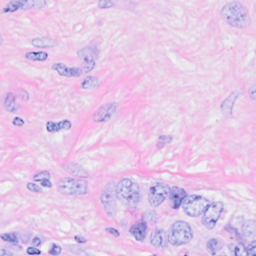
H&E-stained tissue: Breast